Question: I need to create a div with the top left and right border with different heights, with a radius of 50px at each top end respectively, plus a linear gradient background color.
Do you know if it is possible to create it with CSS and HTML?
Thanks for your comments.
It should look like below:

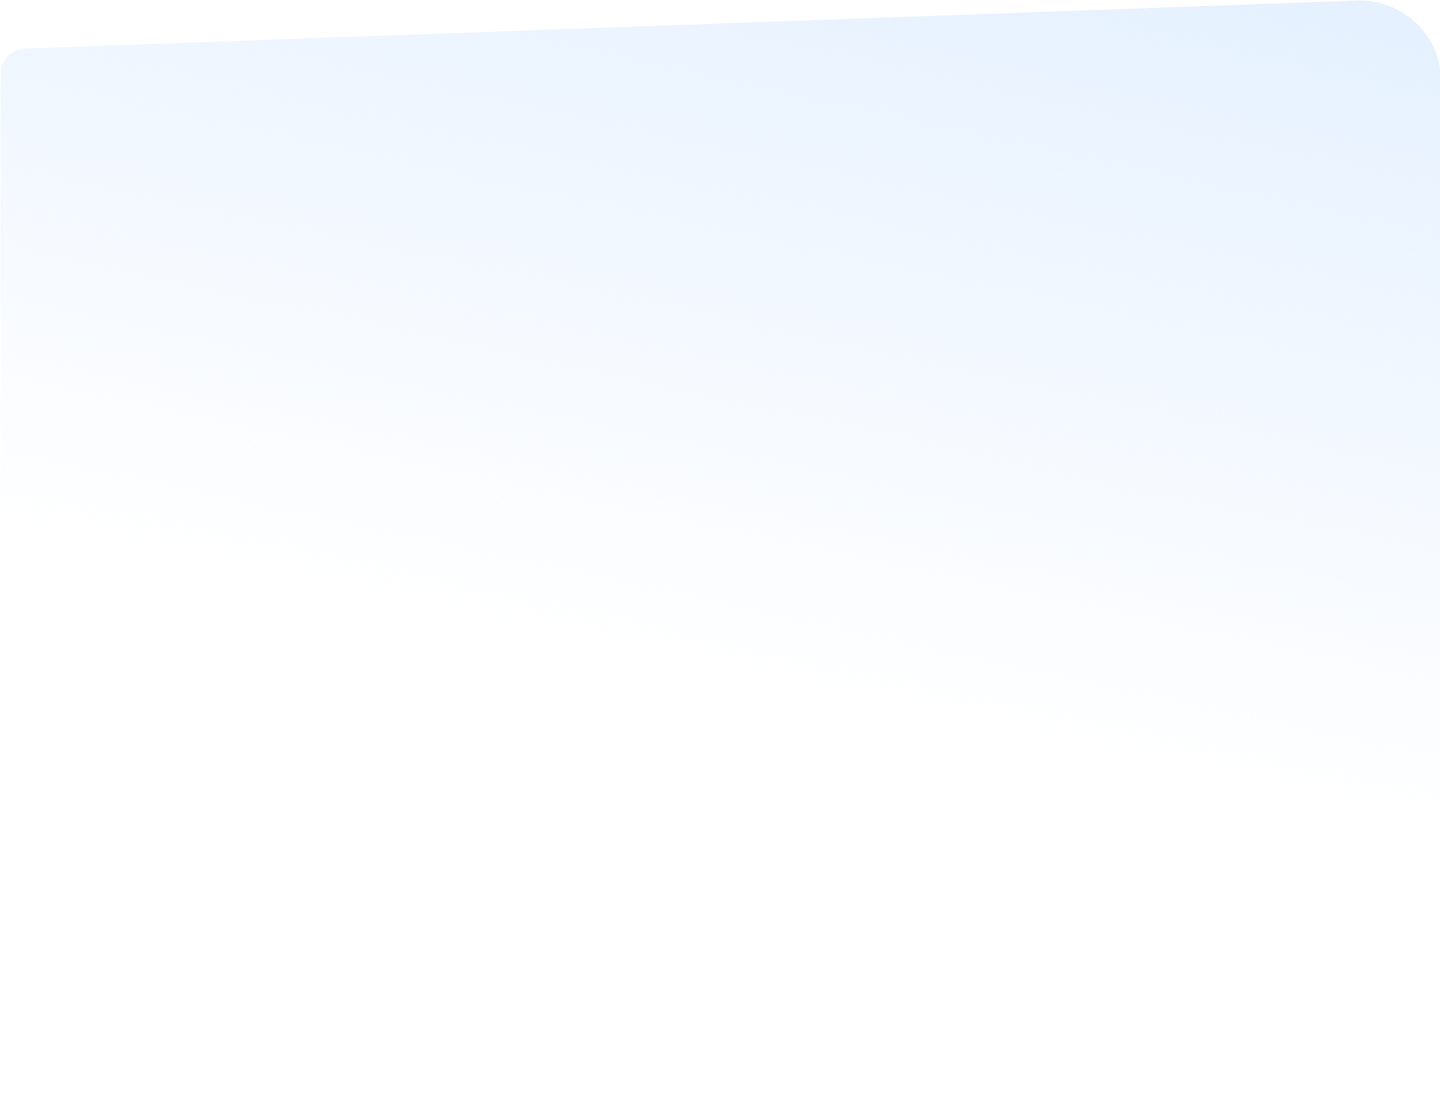
Answer: You'll need 2 'div's for this, with 1 nested in the other.
Rotate the child element using 'transform: rotate(deg)' and hide the overflowing sides by applying 'overflow:hidden' to the parent.
'''
.parent {
background-color: #E6E6E6;
width: 200px;
height: 200px;
overflow: hidden;
padding-top: 8px;
}
.child {
height: 222px;
width: 217px;
margin-left: -10px;
background: linear-gradient( 0deg, #FFFFFF, #E9F3FF);
border-radius: 25px 25px 0px 0px;
transform: rotate( -6deg);
}
'''
'''
<div class="parent">
<div class="child">
</div>
</div>
'''